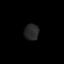
Tissue: lung
Cell type: Epithelial cells
Senescence score: 0.2343
Nuclear area (px): 228
Mean DAPI intensity: 39.035